Question: Is it just me, or am I missing some colors in my editor? Just noticed and now it annoys the h*ck out of me.

I'm running VS2013 with Resharper 8 and the default Light theme provdied with it
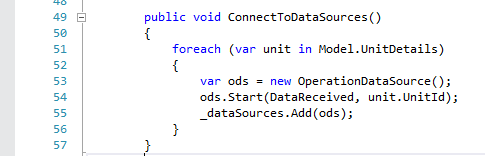
Answer: Found the solution to my problem by following the accepted answer in <URL>. Thank you so much for your help and suggestions.
For the record (Note 'OperationDataSources()') :